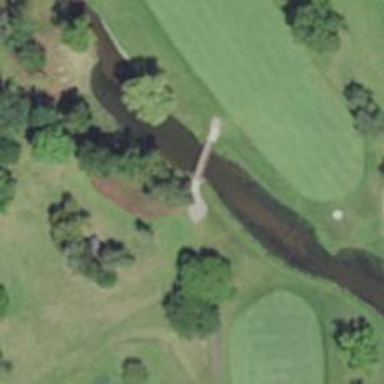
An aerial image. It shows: Service road designated as golf cart path.